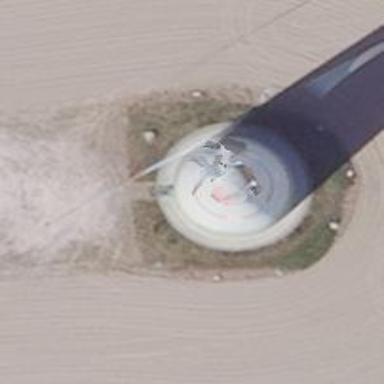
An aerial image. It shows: Wind generator with horizontal axis. The generator is wind turbine.